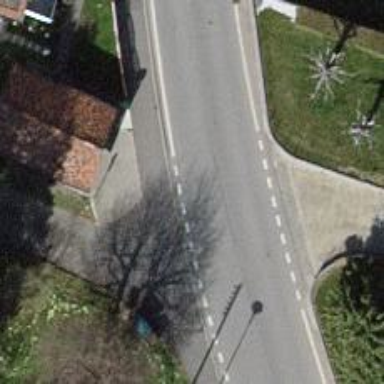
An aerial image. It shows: Asphalt unclassified road with sidewalk on the left.